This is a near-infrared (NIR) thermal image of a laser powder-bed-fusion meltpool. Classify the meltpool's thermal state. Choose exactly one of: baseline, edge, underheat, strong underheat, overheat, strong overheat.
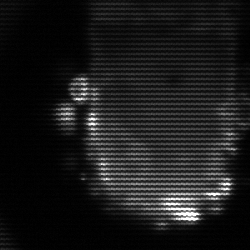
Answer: baseline